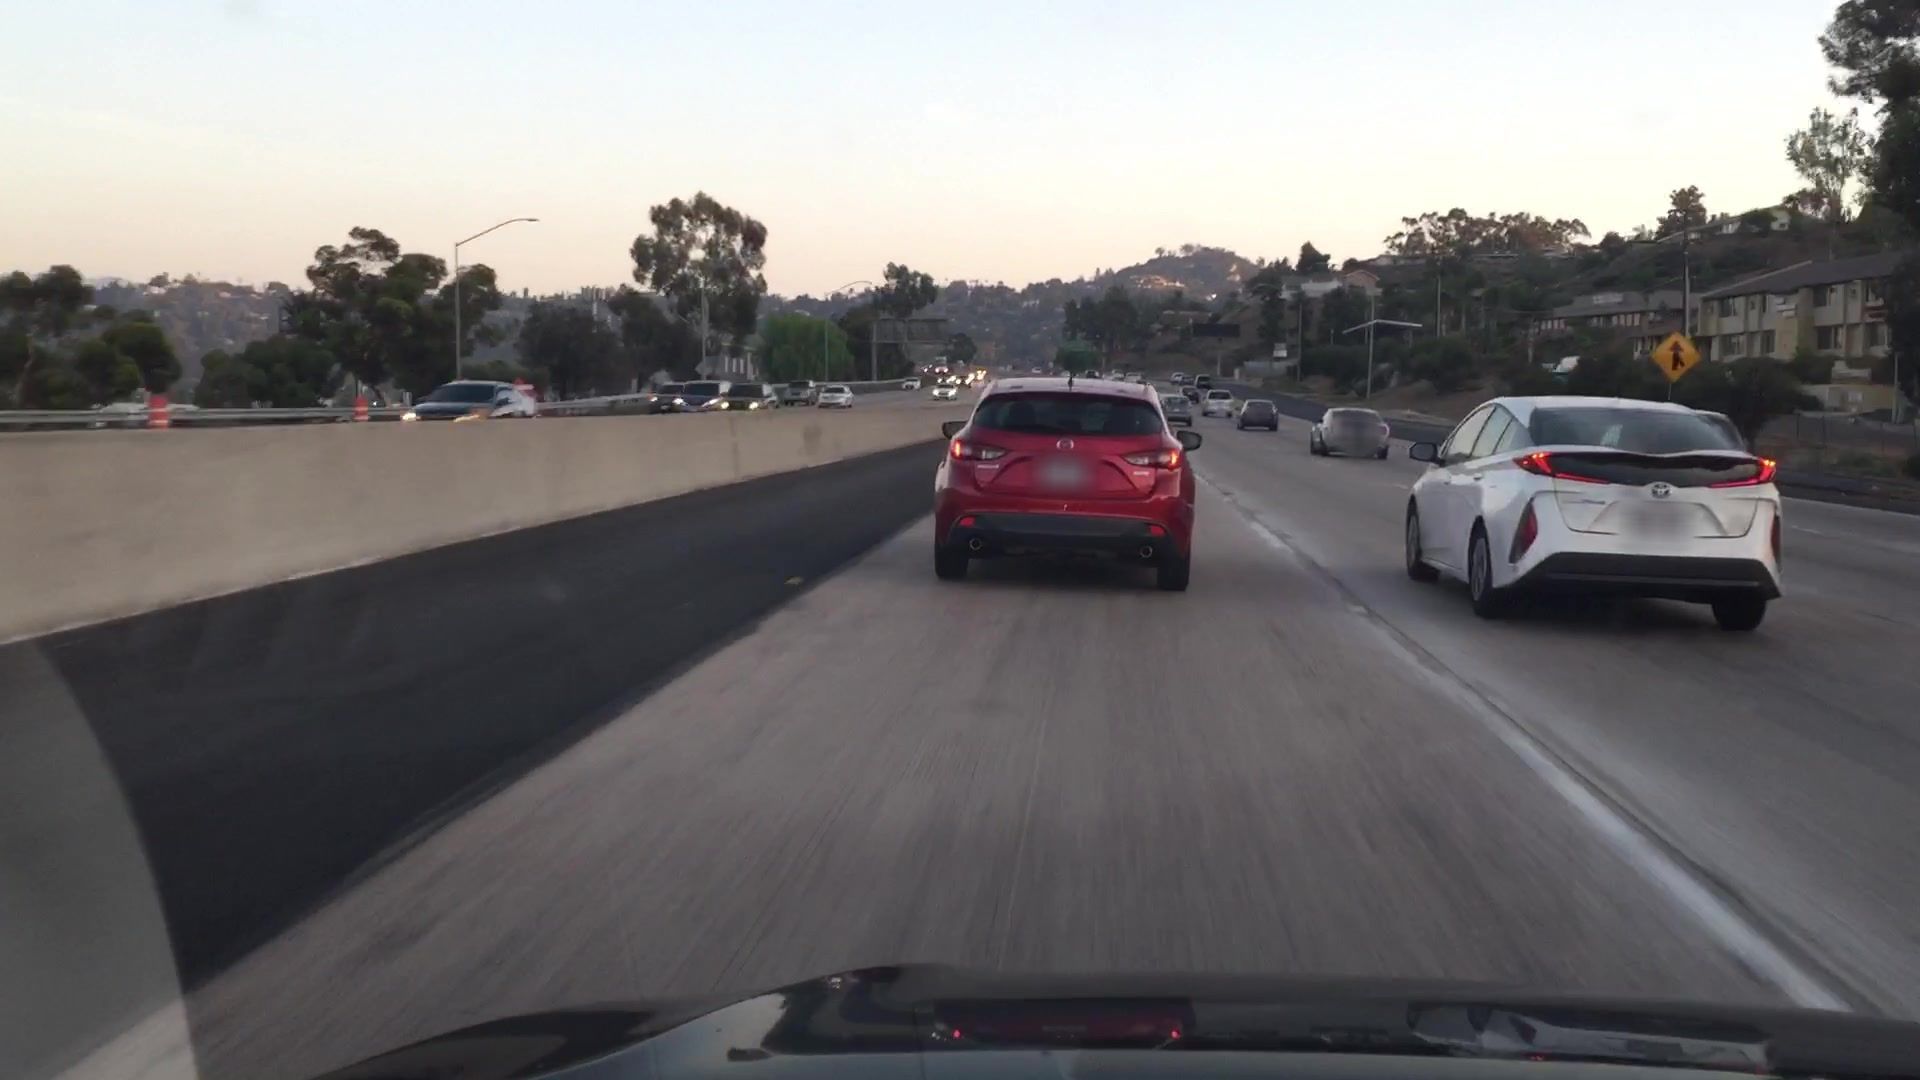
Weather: cloudy
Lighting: day
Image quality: slightly poor
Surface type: driving surface
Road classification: motorway
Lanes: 4
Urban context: urban centre
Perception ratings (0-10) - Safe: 1.11, Lively: 4.32, Beautiful: 3.08, Boring: 3.33, Depressing: 3.19, Wealthy: 2.88